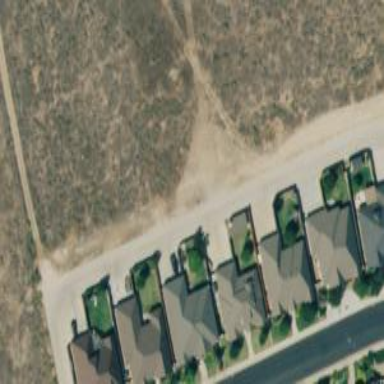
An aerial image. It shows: Alley classified as service road.